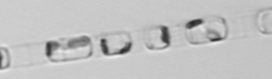
Label: Skeletonema